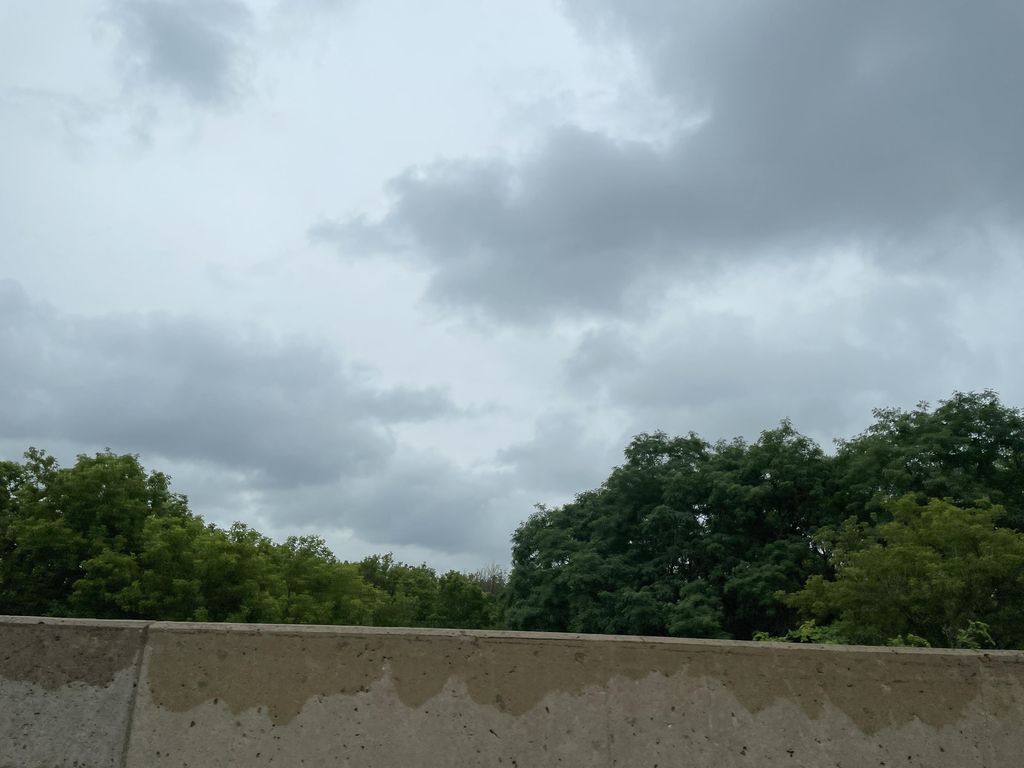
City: kitchener-waterloo